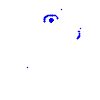
Particle: pion